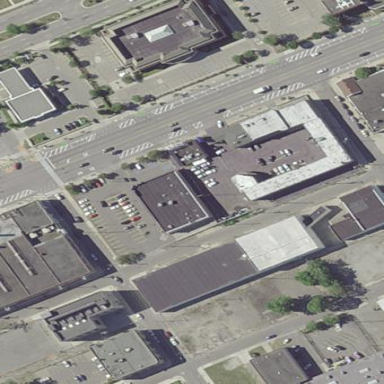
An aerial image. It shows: Retail area.